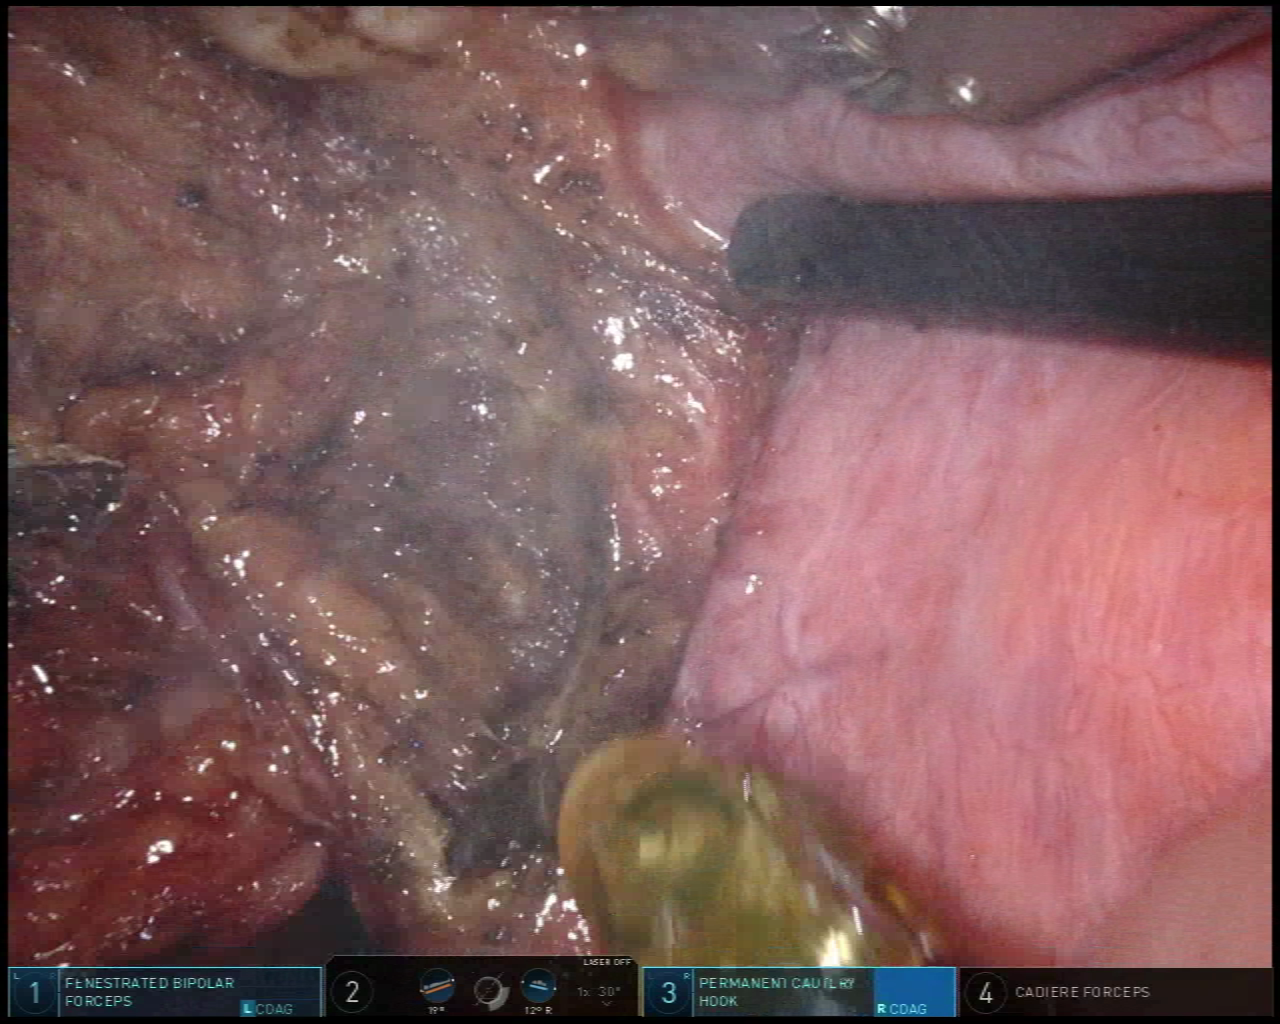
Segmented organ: vesicular_glands
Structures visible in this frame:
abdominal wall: no
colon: no
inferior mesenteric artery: no
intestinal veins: no
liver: no
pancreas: no
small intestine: no
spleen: no
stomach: no
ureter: no
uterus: no
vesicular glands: yes